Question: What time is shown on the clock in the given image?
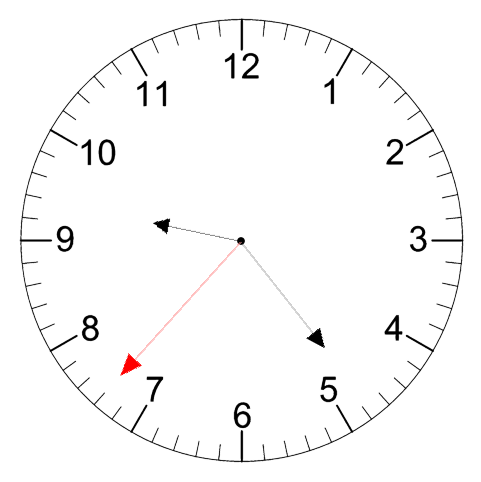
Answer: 09:23:37